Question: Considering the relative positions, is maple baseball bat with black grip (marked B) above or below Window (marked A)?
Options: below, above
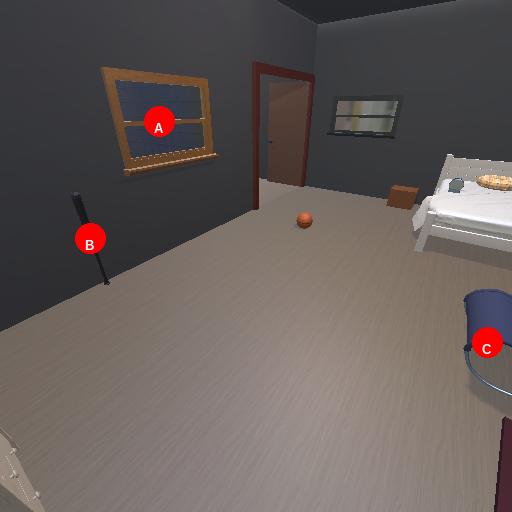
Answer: below